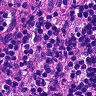
Metastatic tissue present: no